Question: I am trying to fill out cells in Google sheets based on another cell. That is, I have drop down list in column 'J' and based on what I choose in that column, I need cells in column 'K' to fill with a specific number. I tried 'conditional formatting', but that works for colours only, not values. I tried 'IF' function, but this doesn't work either:

Anyone has any ideas? Thanks a lot!
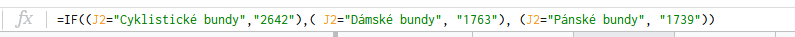
Answer: use in empty column in K2 cell:
'''
=INDEX(IFNA(VLOOKUP(J2:J;
{"Cyklisticke bundy"\ "2642";
"Damske bundy"\ "1763";
"Panske bundy"\ "1739"}; 2; 0)))
'''